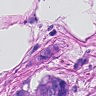
Metastatic tissue present: yes